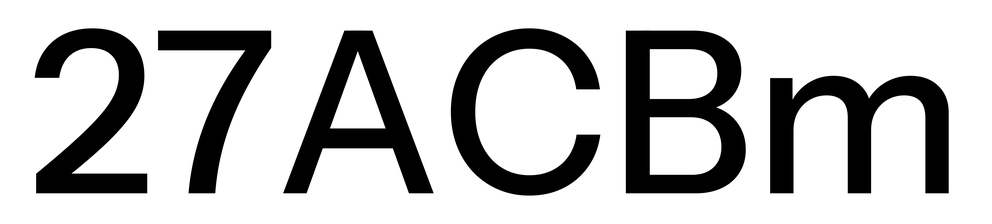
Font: InstrumentSans_Medium